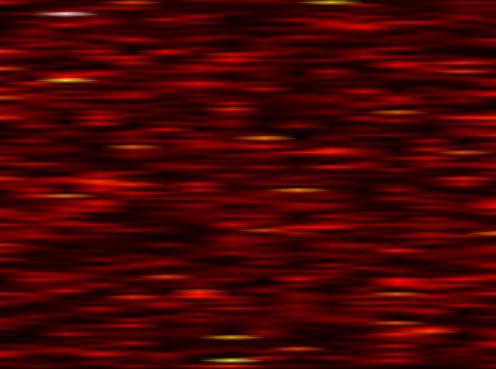
Label: WOLA